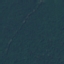
Label: Forest